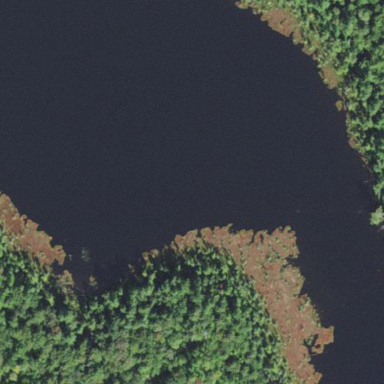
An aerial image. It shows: Beautiful lake surrounded by nature.